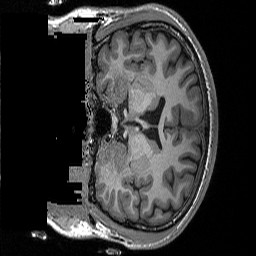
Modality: T1w
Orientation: coronal
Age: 22
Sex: male
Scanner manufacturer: siemens
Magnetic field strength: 3 T
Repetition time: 2.3 s
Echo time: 0.00298 s